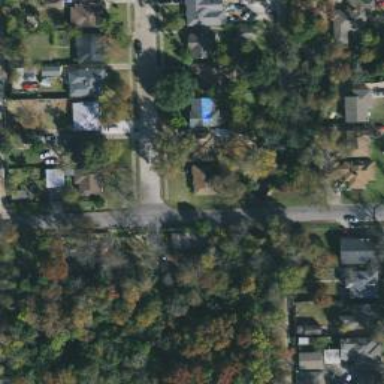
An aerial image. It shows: Residential road.